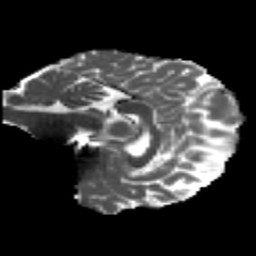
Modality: MD
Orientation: sagittal
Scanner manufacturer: siemens
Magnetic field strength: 3 T
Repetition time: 4.16 s
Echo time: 0.0806 s